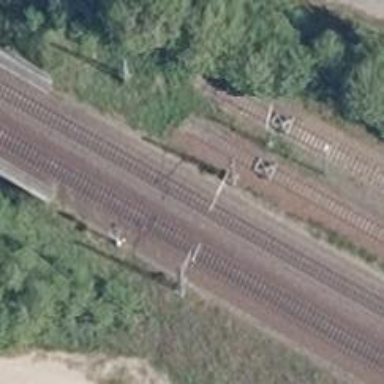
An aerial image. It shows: Railway with electrified contact lines.